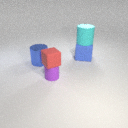
large blue metal cylinder to the left of large blue rubber cube